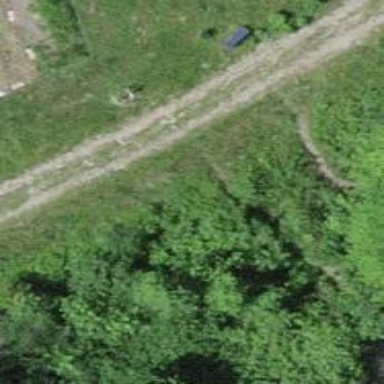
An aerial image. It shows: Path with ground surface that is overgrown.